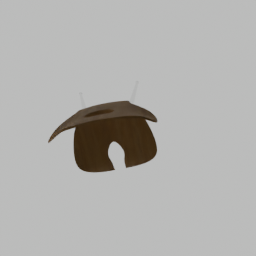
Label: furniture